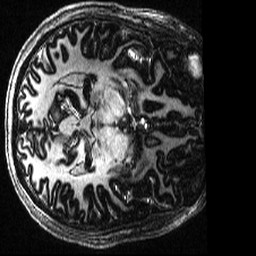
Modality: T1w
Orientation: axial
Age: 35
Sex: female
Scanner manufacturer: siemens
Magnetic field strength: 7 T
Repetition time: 4.3 s
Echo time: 0.00227 s